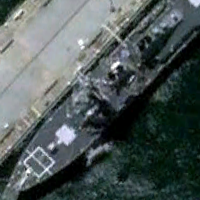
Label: destroyer